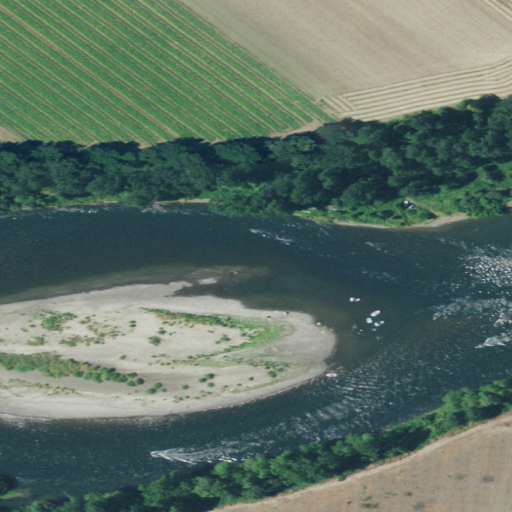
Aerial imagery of bar in Oregon named Mission Bar containing open water, pasture, cultivated crops, evergreen forest, herbaceous wetlands, woody wetlands, grassland, and barren land